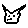
Label: cat